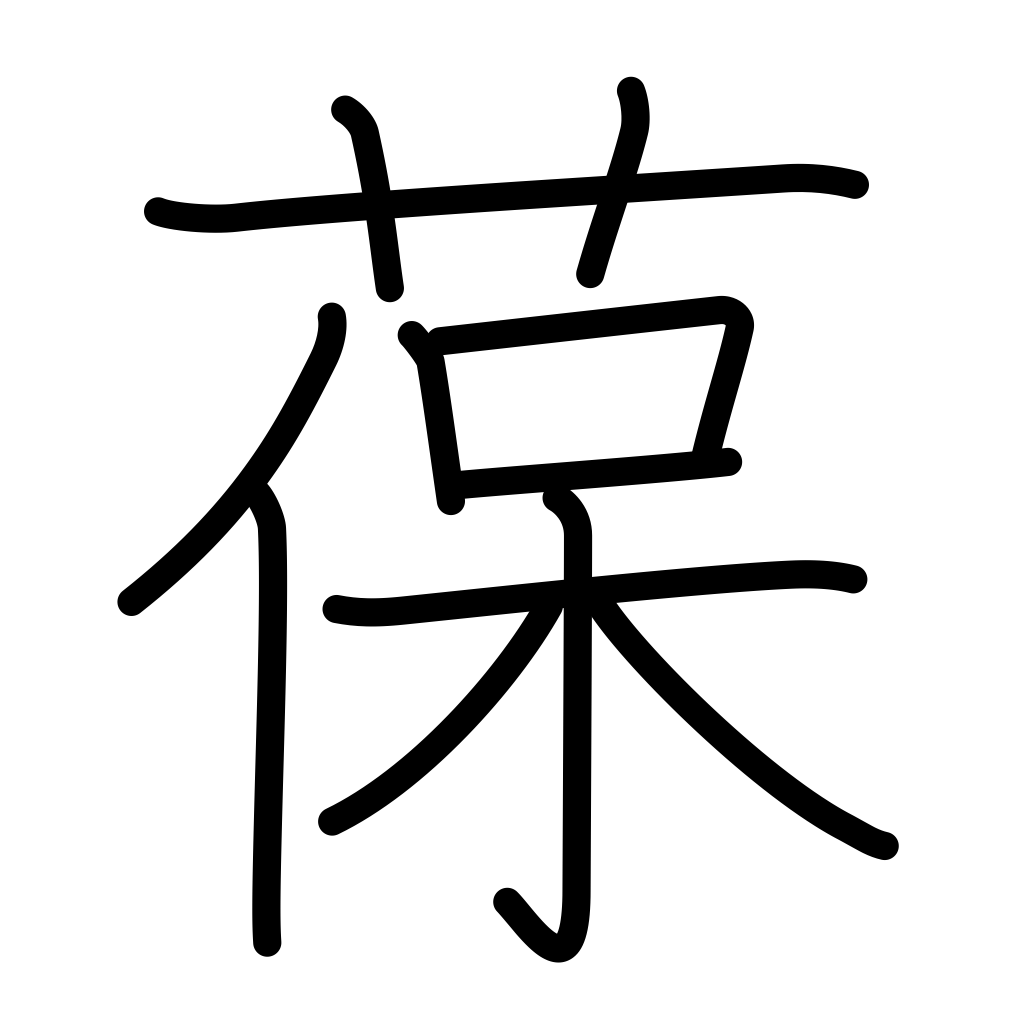
Meaning: dense growth, keep, adhere to, conceal